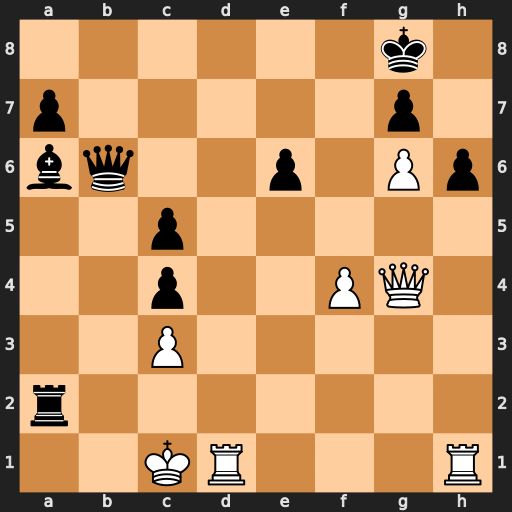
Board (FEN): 6k1/p5p1/bq2p1Pp/2p5/2p2PQ1/2P5/r7/2KR3R
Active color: w
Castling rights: -
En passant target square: -
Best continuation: Qxe6+ Qxe6 Rd8+ Qe8 Rxe8#